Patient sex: M
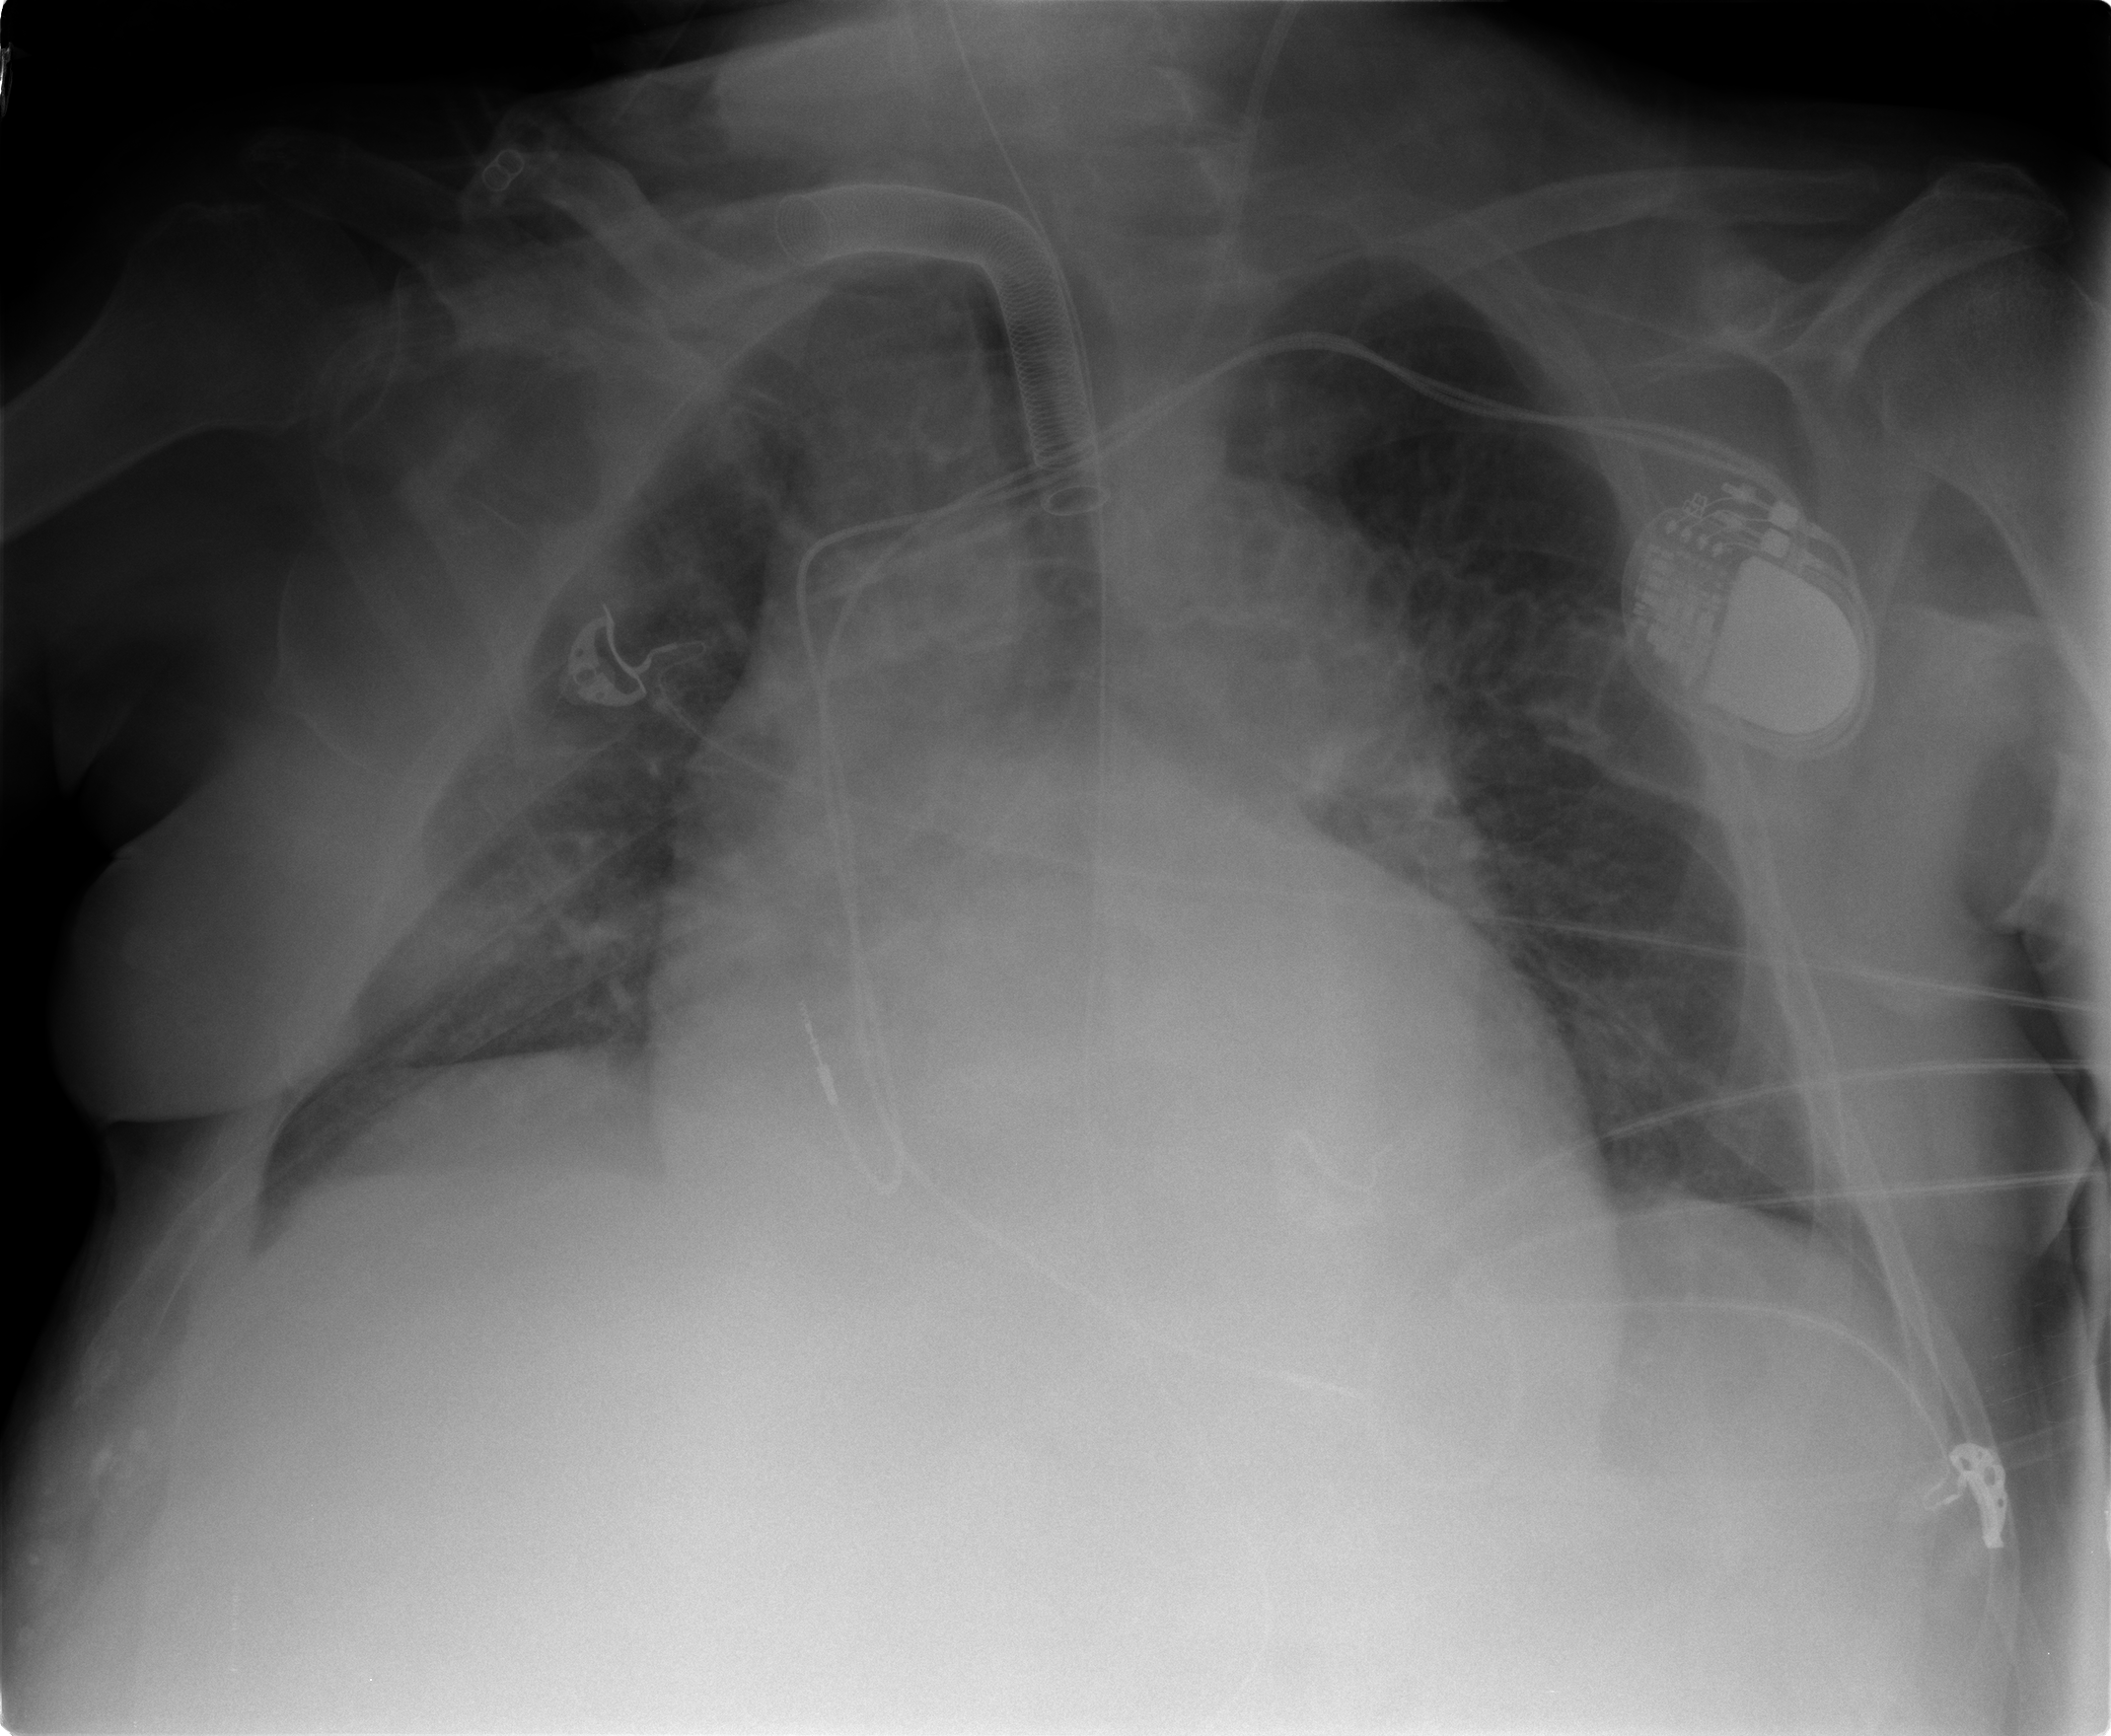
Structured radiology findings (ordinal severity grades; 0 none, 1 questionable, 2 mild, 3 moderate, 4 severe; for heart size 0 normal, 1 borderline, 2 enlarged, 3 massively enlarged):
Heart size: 3
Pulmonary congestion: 3
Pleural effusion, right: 0
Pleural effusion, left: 0
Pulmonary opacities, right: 0
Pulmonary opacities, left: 0
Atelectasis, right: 2
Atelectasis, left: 2